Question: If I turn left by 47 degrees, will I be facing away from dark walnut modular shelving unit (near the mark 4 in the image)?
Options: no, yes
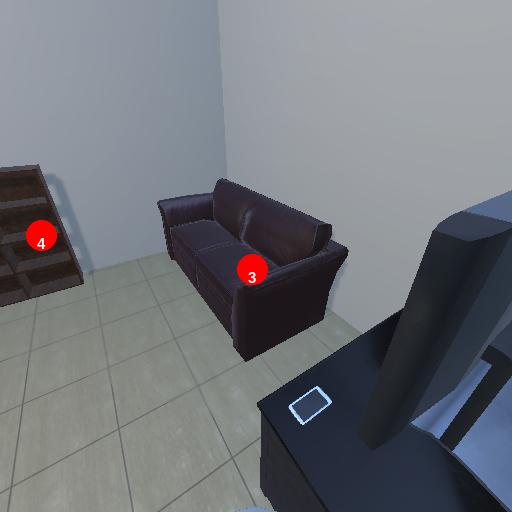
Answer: no